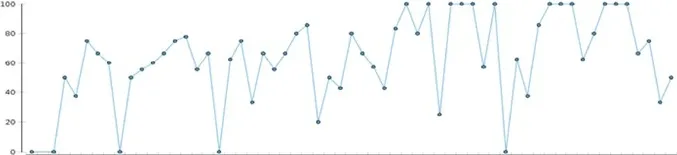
Documented body mass index.
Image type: pathology (immunostaining)